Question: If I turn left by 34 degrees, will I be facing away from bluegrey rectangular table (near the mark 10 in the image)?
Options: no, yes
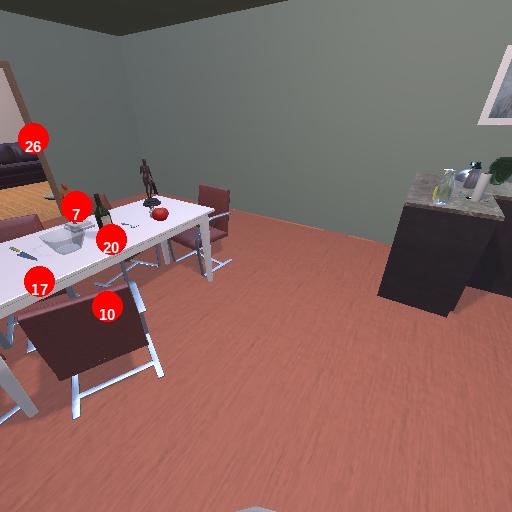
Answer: no